Question: Yo everyone
My question is quite simple: I need to style the red border (or shadow?) of the inputs that couldn't be validated (like email). Is there any new CSS trick to do that?
If you still don't understand what I am telling you, then this is the color that needs changing:

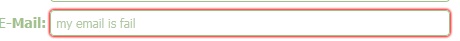
Answer: See <URL> for Firefox details, although presumably the parts without "-moz" apply to other browsers too:
> The ':invalid' CSS pseudo-class is applied automatically to '<input>'
elements whose contents fail to validate according to the input's type
setting. This allows you to easily have invalid fields adopt an
appearance that helps the user identify and correct errors.By default, Gecko does not apply a style to the ':invalid' pseudo-class.
However it does apply a style (a red "glow" using the box-shadow
property) to the ':-moz-ui-invalid' pseudo-class, which applies in a
subset of cases for ':invalid'.